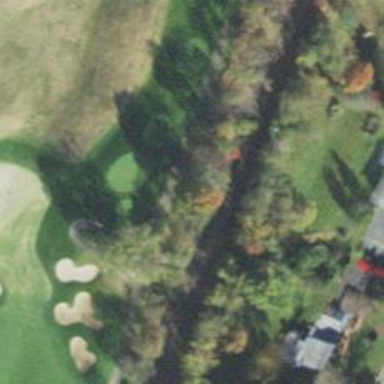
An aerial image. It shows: Path designated for golf carts.